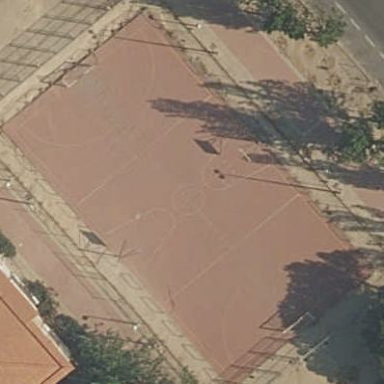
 suitable for playing futsal and basketball."